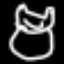
Label: frog